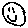
Label: smiley face